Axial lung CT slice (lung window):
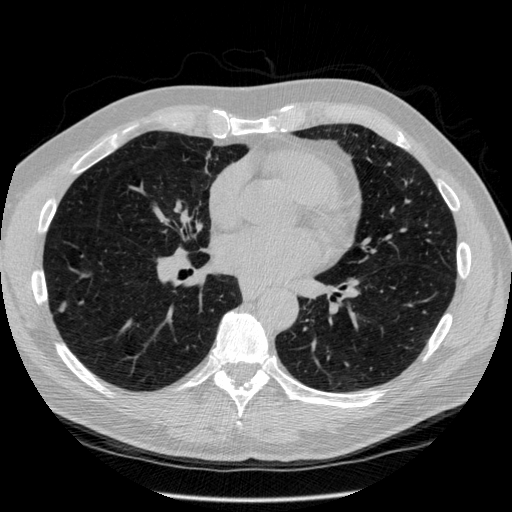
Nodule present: yes
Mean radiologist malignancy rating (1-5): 3.25